Field crop: maize
Growth stage: 2
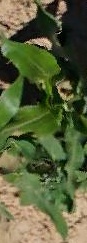
Species: maize